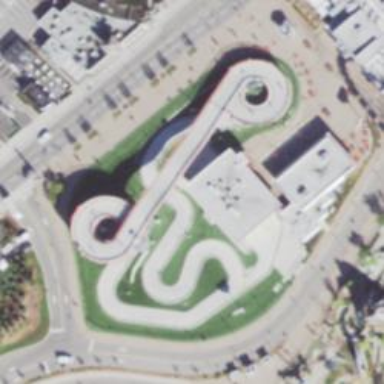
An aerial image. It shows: Karting raceway for sports activities.